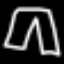
Label: pants